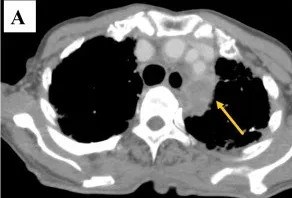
Thoracic contrast enhanced CT findings of aortitis before steroid therapy. Thoracic contrast-enhanced CT demonstrated thickening of the aortic wall at each following level with a contrast effect, and the non-contrast layered area on the lumen. A. Brachiocephalic artery and left subclavian artery.
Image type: radiology (ct)